Interaction volume radius: 10 \u00c5
Interaction volume height: 30 \u00c5
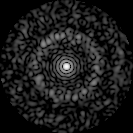
Disorder parameter: 0.8308